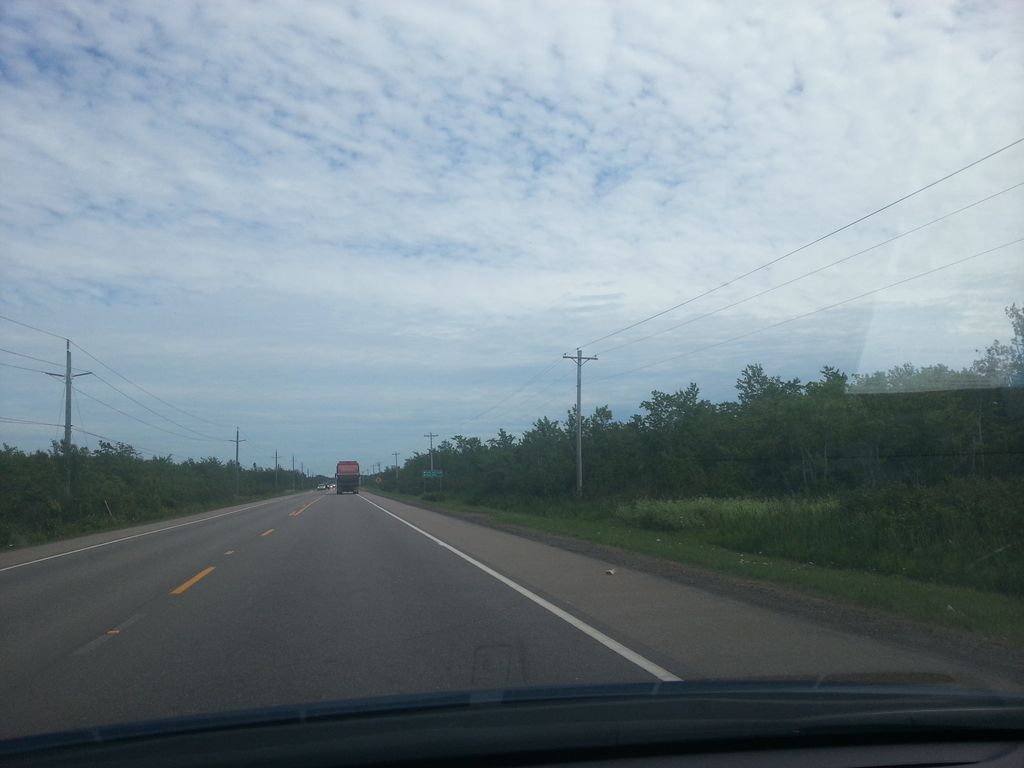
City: charlottetown